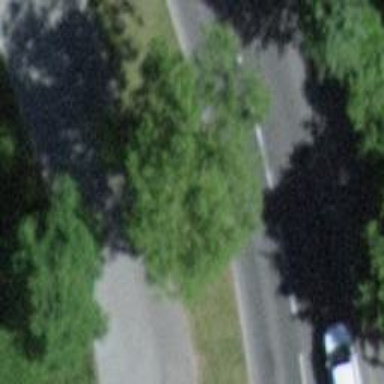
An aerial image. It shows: Beautiful avenue lined with broadleaved trees.